Соберите установку как показано на рисунке:  При такой деформации угол поворота линейки $\alpha$ зависит от момента $M$ приложенной силы по закону: \[\alpha = \frac{6}{d} \,G^k a^m L^n M^p\]Здесь $d$ — толщина линейки, $a$ — её ширина, $L$ — длина части линейки, участвующей в кручении, $G$ — модуль сдвига (характеристика материала, измеряется в Паскалях), $k, m, n, p$ — некоторые целые числа, которые Вам предстоит определить.
Снимите зависимость угла поворота линейки $\alpha$ от момента сил, приложенных для её кручения. Постройте график полученной зависимости. Определите показатель степени $p$.
Снимите зависимость угла поворота линейки $\alpha$ от длины $L$ части линейки, участвующей в кручении. Используя эти данные, определите показатель степени $n$. Приведите соответствующий график.
Зная коэффициенты $n$ и $p$, найдите коэффициенты $k$ и $m$.
Вычислите величину модуля сдвига $G$.
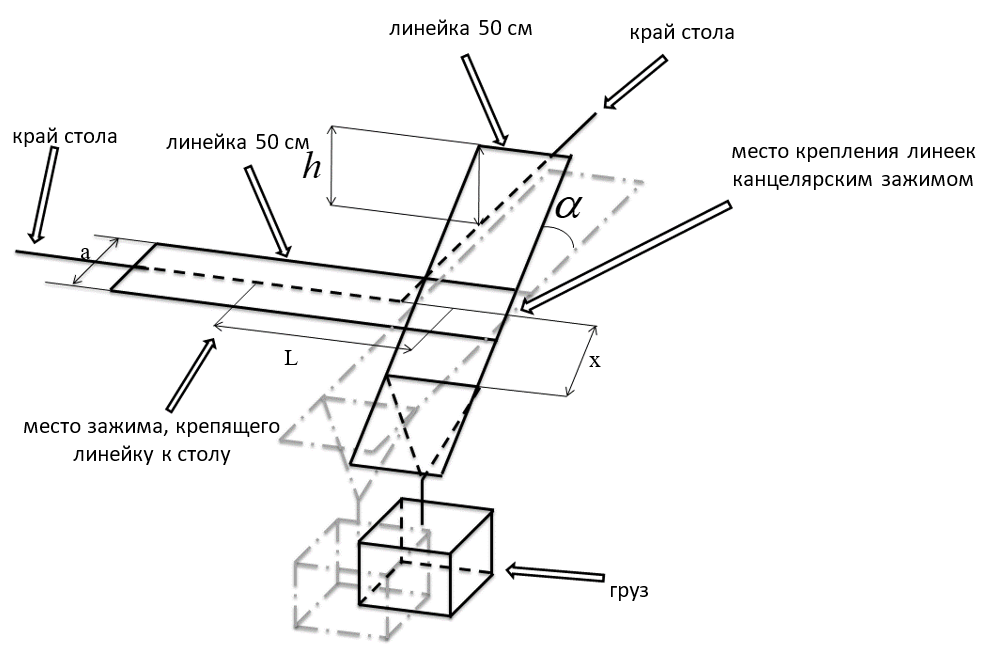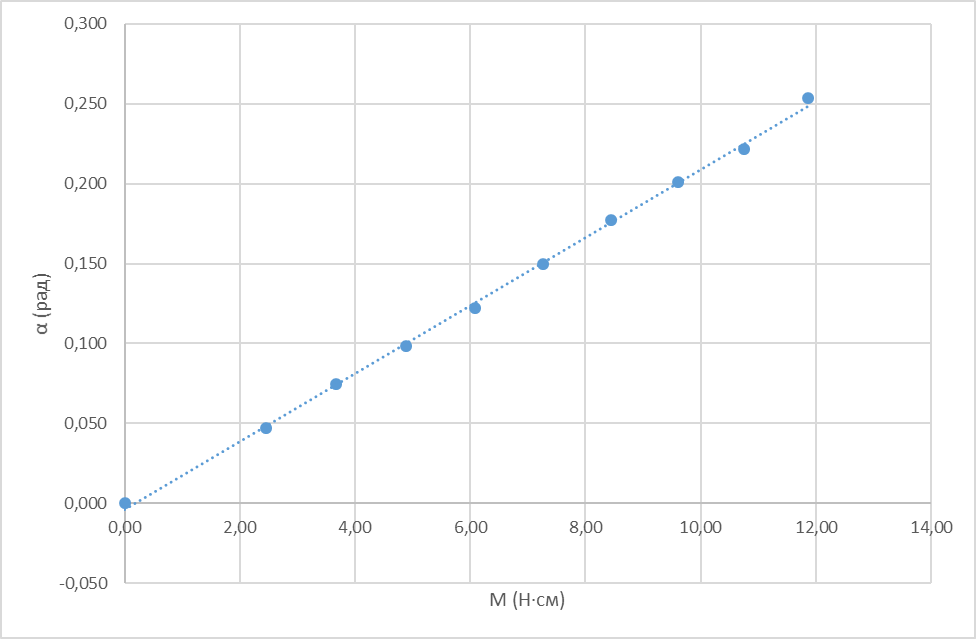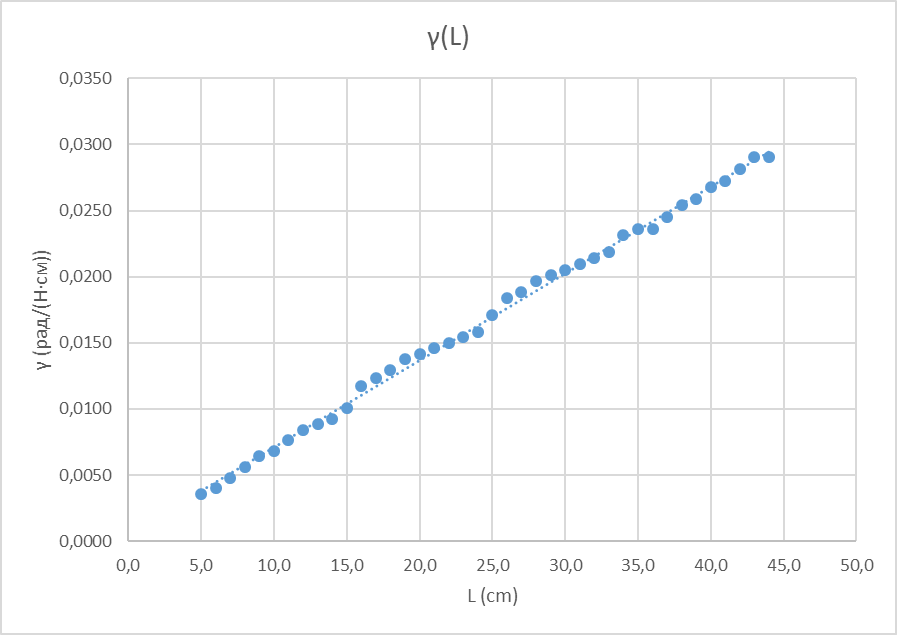
Снимите зависимость угла поворота линейки $\alpha$ от момента сил, приложенных для её кручения. Постройте график полученной зависимости. Определите показатель степени $p$.
Решение: Для того, чтобы найти угол поворота исследуемой линейки измерим координату $h$ конца линейки, к которой подвешиваются грузы. Тогда можно рассчитать:\[\sin\alpha = \frac{h}{y},\qquad \alpha = \arcsin\left(\frac{h}{y}\right),\]где $y = 25.5 ~см$ — длина половины линейки, к которой прикрепляются грузы.Измерим зависимость $p(x)$, из которой рассчитаем зависимость $\alpha (M)$. Построим график зависимости $\alpha (M)$. Как видно из графика, зависимость хорошо описывается линейной функцией. Значит, ко­эффициент | $x, ~см$ | 0.0 | 5.0 | 7.5 | 10.0 | 12.5 | 15.0 | 17.5 | 20.0 | 22.5 | 25.0 | | --- | --- | --- | --- | --- | --- | --- | --- | --- | --- | --- | | $h, ~см$ | 0.0 | 1.2 | 1.9 | 2.5 | 3.1 | 3.8 | 4.5 | 5.1 | 5.6 | 6.4 | | $\alpha,~ рад$ | 0.000 | 0.047 | 0.075 | 0.098 | 0.122 | 0.150 | 0.177 | 0.201 | 0.221 | 0.254 | | $M,~ Н\cdot см$ | 0.00 | 2.45 | 3.66 | 4.88 | 6.08 | 7.27 | 8.44 | 9.60 | 10.76 | 11.86 |
Ответ: | $x, ~см$ | 0.0 | 5.0 | 7.5 | 10.0 | 12.5 | 15.0 | 17.5 | 20.0 | 22.5 | 25.0 | | --- | --- | --- | --- | --- | --- | --- | --- | --- | --- | --- | | $h, ~см$ | 0.0 | 1.2 | 1.9 | 2.5 | 3.1 | 3.8 | 4.5 | 5.1 | 5.6 | 6.4 | | $\alpha,~ рад$ | 0.000 | 0.047 | 0.075 | 0.098 | 0.122 | 0.150 | 0.177 | 0.201 | 0.221 | 0.254 | | $M,~ Н\cdot см$ | 0.00 | 2.45 | 3.66 | 4.88 | 6.08 | 7.27 | 8.44 | 9.60 | 10.76 | 11.86 | Ответ: $x, ~см$0.05.07.510.012.515.017.520.022.525.0$h, ~см$0.01.21.92.53.13.84.55.15.66.4$\alpha,~ рад$0.0000.0470.0750.0980.1220.1500.1770.2010.2210.254$M,~ Н\cdot см$0.002.453.664.886.087.278.449.6010.7611.86  Построим график зависимости $\alpha (M)$.
Ответ: Как видно из графика, зависимость хорошо описывается линейной функцией. Значит, ко­эффициент
Ответ: \[p=1\]

Снимите зависимость угла поворота линейки $\alpha$ от длины $L$ части линейки, участвующей в кручении. Используя эти данные, определите показатель степени $n$. Приведите соответствующий график.
Решение: В предыдущем пункте было получено, что угол $\alpha$ пропорционален моменту приложенной силы. Обозначим коэффициент пропорциональности $\gamma$:\[\alpha = \gamma M\]Для нахождения коэффициента $n$ снимем зависимость. Измерения проводились при $x = 20.0 ~см$. Построим график полученной зависимости: Как видно из графика, зависимость $\gamma (L)$ линейна. Значит: | $L, ~см$ | 44.0 | 43.0 | 42.0 | 41.0 | 40.0 | 39.0 | 38.0 | 37.0 | 36.0 | 35.0 | | --- | --- | --- | --- | --- | --- | --- | --- | --- | --- | --- | | $h, ~см$ | 6.9 | 6.9 | 6.7 | 6.5 | 6.4 | 6.2 | 6.1 | 5.9 | 5.7 | 5.7 | | $M, ~Н \cdot см$ | 9.43 | 9.43 | 9.46 | 9.48 | 9.49 | 9.51 | 9.52 | 9.53 | 9.55 | 9.55 | | $\gamma, ~{рад}/{(Н \cdot см)}$ | 0.0290 | 0.0290 | 0.0281 | 0.0272 | 0.0267 | 0.0258 | 0.0254 | 0.0245 | 0.0236 | 0.0236 | | | | | | | | | | | | | | $L, ~см$ | 34.0 | 33.0 | 32.0 | 31.0 | 30.0 | 29.0 | 28.0 | 27.0 | 26.0 | 25.0 | | $h, ~см$ | 5.6 | 5.3 | 5.2 | 5.1 | 5.0 | 4.9 | 4.8 | 4.6 | 4.5 | 4.2 | | $M, ~Н \cdot см$ | 9.56 | 9.59 | 9.59 | 9.60 | 9.61 | 9.62 | 9.62 | 9.64 | 9.65 | 9.67 | | $\gamma, ~{рад}/{(Н \cdot см)}$ | 0.0232 | 0.0218 | 0.0214 | 0.0210 | 0.0205 | 0.0201 | 0.0197 | 0.0188 | 0.0184 | 0.0171 | | | | | | | | | | | | | | $L, ~см$ | 24.0 | 23.0 | 22.0 | 21.0 | 20.0 | 19.0 | 18.0 | 17.0 | 16.0 | 15.0 | | $h, ~см$ | 3.9 | 3.8 | 3.7 | 3.6 | 3.5 | 3.4 | 3.2 | 3.1 | 2.9 | 2.5 | | $M, ~Н \cdot см$ | 9.68 | 9.69 | 9.70 | 9.70 | 9.71 | 9.71 | 9.72 | 9.73 | 9.74 | 9.75 | | $\gamma, ~{рад}/{(Н \cdot см)}$ | 0.0159 | 0.0154 | 0.0150 | 0.0146 | 0.0142 | 0.0138 | 0.0129 | 0.0123 | 0.0117 | 0.0101 | | | | | | | | | | | | | | $L, ~см$ | 14.0 | 13.0 | 12.0 | 11.0 | 10.0 | 9.0 | 8.0 | 7.0 | 6.0 | 5.0 | | $h, ~см$ | 2.3 | 2.2 | 2.1 | 1.9 | 1.7 | 1.6 | 1.4 | 1.2 | 1.0 | 0.9 | | $M, ~Н \cdot см$ | 9.76 | 9.76 | 9.77 | 9.77 | 9.78 | 9.78 | 9.79 | 9.79 | 9.79 | 9.79 | | $\gamma, ~{рад}/{(Н \cdot см)}$ | 0.0093 | 0.0088 | 0.0084 | 0.0076 | 0.0068 | 0.0064 | 0.0056 | 0.0048 | 0.0040 | 0.0036 |
Ответ: | $L, ~см$ | 44.0 | 43.0 | 42.0 | 41.0 | 40.0 | 39.0 | 38.0 | 37.0 | 36.0 | 35.0 | | --- | --- | --- | --- | --- | --- | --- | --- | --- | --- | --- | | $h, ~см$ | 6.9 | 6.9 | 6.7 | 6.5 | 6.4 | 6.2 | 6.1 | 5.9 | 5.7 | 5.7 | | $M, ~Н \cdot см$ | 9.43 | 9.43 | 9.46 | 9.48 | 9.49 | 9.51 | 9.52 | 9.53 | 9.55 | 9.55 | | $\gamma, ~{рад}/{(Н \cdot см)}$ | 0.0290 | 0.0290 | 0.0281 | 0.0272 | 0.0267 | 0.0258 | 0.0254 | 0.0245 | 0.0236 | 0.0236 | | | | | | | | | | | | | | $L, ~см$ | 34.0 | 33.0 | 32.0 | 31.0 | 30.0 | 29.0 | 28.0 | 27.0 | 26.0 | 25.0 | | $h, ~см$ | 5.6 | 5.3 | 5.2 | 5.1 | 5.0 | 4.9 | 4.8 | 4.6 | 4.5 | 4.2 | | $M, ~Н \cdot см$ | 9.56 | 9.59 | 9.59 | 9.60 | 9.61 | 9.62 | 9.62 | 9.64 | 9.65 | 9.67 | | $\gamma, ~{рад}/{(Н \cdot см)}$ | 0.0232 | 0.0218 | 0.0214 | 0.0210 | 0.0205 | 0.0201 | 0.0197 | 0.0188 | 0.0184 | 0.0171 | | | | | | | | | | | | | | $L, ~см$ | 24.0 | 23.0 | 22.0 | 21.0 | 20.0 | 19.0 | 18.0 | 17.0 | 16.0 | 15.0 | | $h, ~см$ | 3.9 | 3.8 | 3.7 | 3.6 | 3.5 | 3.4 | 3.2 | 3.1 | 2.9 | 2.5 | | $M, ~Н \cdot см$ | 9.68 | 9.69 | 9.70 | 9.70 | 9.71 | 9.71 | 9.72 | 9.73 | 9.74 | 9.75 | | $\gamma, ~{рад}/{(Н \cdot см)}$ | 0.0159 | 0.0154 | 0.0150 | 0.0146 | 0.0142 | 0.0138 | 0.0129 | 0.0123 | 0.0117 | 0.0101 | | | | | | | | | | | | | | $L, ~см$ | 14.0 | 13.0 | 12.0 | 11.0 | 10.0 | 9.0 | 8.0 | 7.0 | 6.0 | 5.0 | | $h, ~см$ | 2.3 | 2.2 | 2.1 | 1.9 | 1.7 | 1.6 | 1.4 | 1.2 | 1.0 | 0.9 | | $M, ~Н \cdot см$ | 9.76 | 9.76 | 9.77 | 9.77 | 9.78 | 9.78 | 9.79 | 9.79 | 9.79 | 9.79 | | $\gamma, ~{рад}/{(Н \cdot см)}$ | 0.0093 | 0.0088 | 0.0084 | 0.0076 | 0.0068 | 0.0064 | 0.0056 | 0.0048 | 0.0040 | 0.0036 | Ответ: $L, ~см$44.043.042.041.040.039.038.037.036.035.0$h, ~см$6.96.96.76.56.46.26.15.95.75.7$M, ~Н \cdot см$9.439.439.469.489.499.519.529.539.559.55$\gamma, ~{рад}/{(Н \cdot см)}$0.02900.02900.02810.02720.02670.02580.02540.02450.02360.0236$L, ~см$34.033.032.031.030.029.028.027.026.025.0$h, ~см$5.65.35.25.15.04.94.84.64.54.2$M, ~Н \cdot см$9.569.599.599.609.619.629.629.649.659.67$\gamma, ~{рад}/{(Н \cdot см)}$0.02320.02180.02140.02100.02050.02010.01970.01880.01840.0171$L, ~см$24.023.022.021.020.019.018.017.016.015.0$h, ~см$3.93.83.73.63.53.43.23.12.92.5$M, ~Н \cdot см$9.689.699.709.709.719.719.729.739.749.75$\gamma, ~{рад}/{(Н \cdot см)}$0.01590.01540.01500.01460.01420.01380.01290.01230.01170.0101$L, ~см$14.013.012.011.010.09.08.07.06.05.0$h, ~см$2.32.22.11.91.71.61.41.21.00.9$M, ~Н \cdot см$9.769.769.779.779.789.789.799.799.799.79$\gamma, ~{рад}/{(Н \cdot см)}$0.00930.00880.00840.00760.00680.00640.00560.00480.00400.0036  Построим график полученной зависимости:
Ответ: Как видно из графика, зависимость $\gamma (L)$ линейна. Значит:
Ответ: \[n=1\]

Зная коэффициенты $n$ и $p$, найдите коэффициенты $k$ и $m$.
Решение: Коэффициенты $k$ и $m$ найдём методом размерностей:\[\begin{array}l[l] = М^{-1} \cdot Па^k\cdot М^m\cdot М\cdot (Н\cdot М )\\0=k+1\\0=-1-2k+m+1+1\end{array}\]Откуда:
Ответ: $k =-1$, $m =-3$

Вычислите величину модуля сдвига $G$.
Решение: Измерим ширину линейки: \[a = 3.0 ~см.\]Вычислим величину модуля сдвига $G$, пользуясь значением углового коэффициента графи­ка из пункта A3:
Ответ: \[G={\frac{6}{A d a^{3}}}=1.4\cdot10^{7} ~Па\]
Темы:
E, Механика, IEPhO, Упругость, Метод размерностей